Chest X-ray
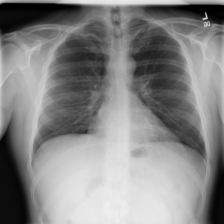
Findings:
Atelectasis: negative
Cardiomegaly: negative
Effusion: negative
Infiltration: negative
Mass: negative
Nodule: negative
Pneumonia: negative
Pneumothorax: negative
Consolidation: negative
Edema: negative
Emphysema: negative
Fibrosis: negative
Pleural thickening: negative
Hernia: negative